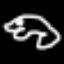
Label: frog